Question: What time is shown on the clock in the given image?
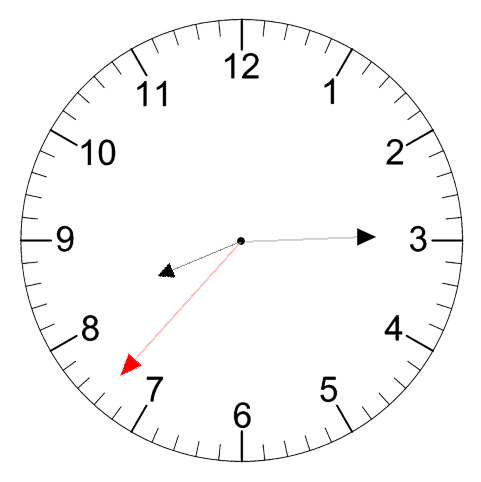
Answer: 08:14:37